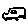
Label: car